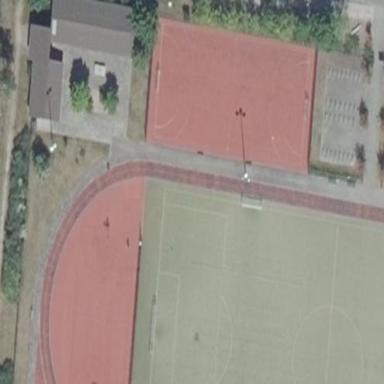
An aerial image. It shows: Soccer pitch for outdoor sports and leisure activities.